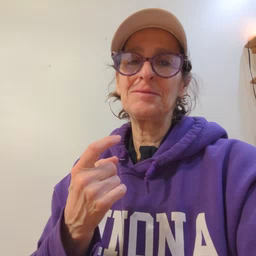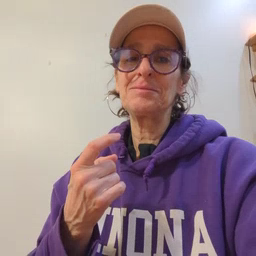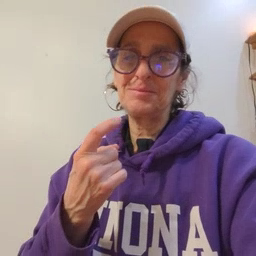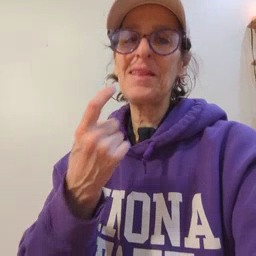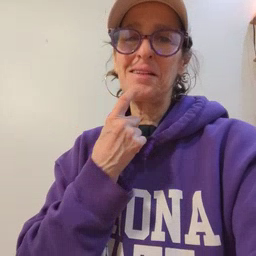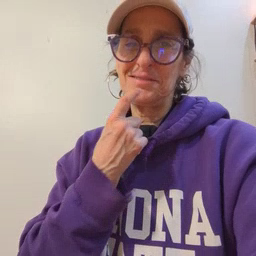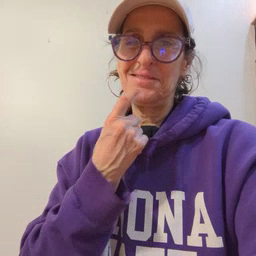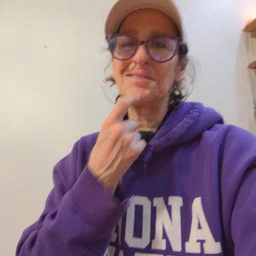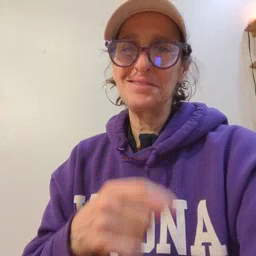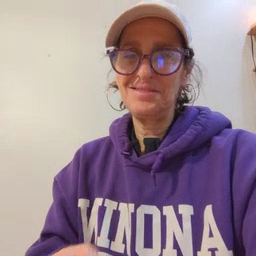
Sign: glasswindow